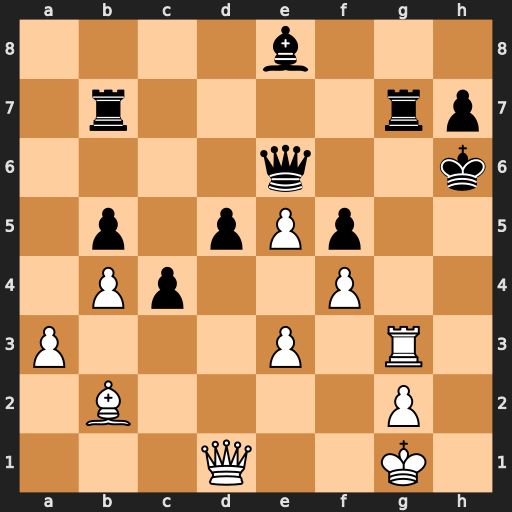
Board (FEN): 4b3/1r4rp/4q2k/1p1pPp2/1Pp2P2/P3P1R1/1B4P1/3Q2K1
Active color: w
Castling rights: -
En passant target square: -
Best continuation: Rh3+ Bh5 Qxh5#